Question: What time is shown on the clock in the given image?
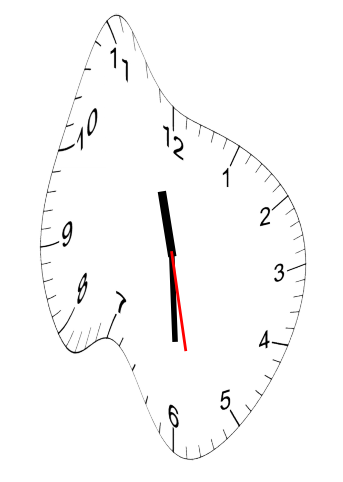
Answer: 11:29:28